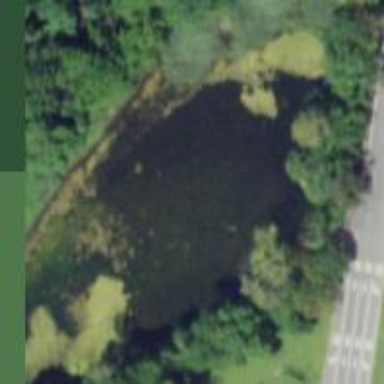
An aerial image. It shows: Peaceful pond surrounded by nature.